This grayscale texture is a bearing vibration snapshot reshaped row-by-row into a square image. Classify the bearing condition as one of: normal, inner_race, outer_race, ball.
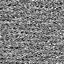
Answer: outer_race